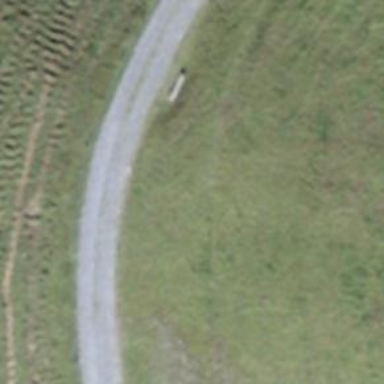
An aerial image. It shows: Bench.